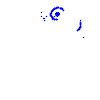
Particle: pion